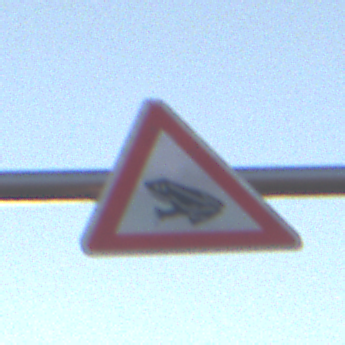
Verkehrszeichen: AmphibienwanderungRechts
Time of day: SunriseSunset
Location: Outdoor (Nature)
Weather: Clear
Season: NotSpecified
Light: Natural